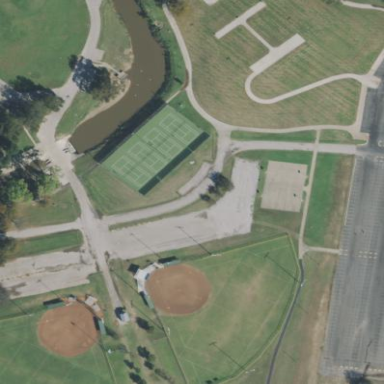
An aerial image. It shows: Baseball pitch for leisure and sports activities.